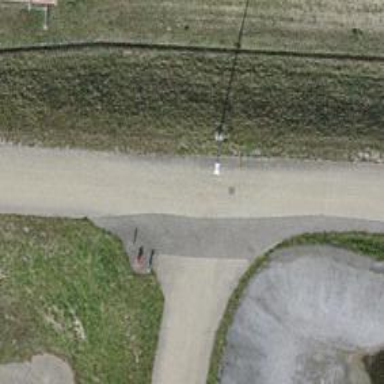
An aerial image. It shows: Driveway.